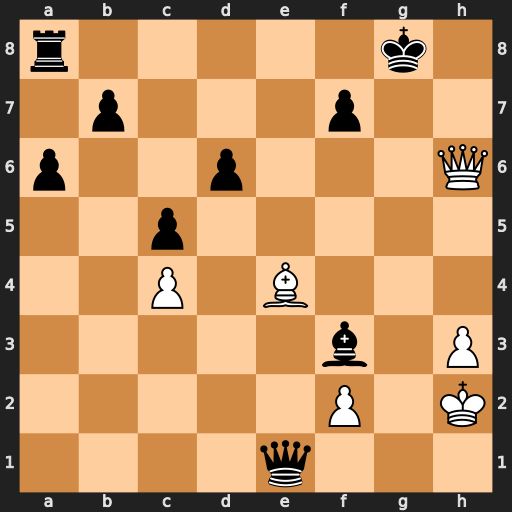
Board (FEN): r5k1/1p3p2/p2p3Q/2p5/2P1B3/5b1P/5P1K/4q3
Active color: w
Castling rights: -
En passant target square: -
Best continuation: Bh7+ Kh8 Bg6+ Kg8 Qh7+ Kf8 Qxf7#